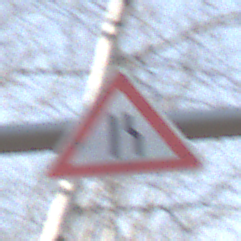
Verkehrszeichen: EinseitigVerengteFahrbahnRechts
Umgebung: Outdoor, Nature
Tageszeit: MorningAfternoon
Wetter: Clear
Licht: Natural
Jahreszeit: Winter
Kontrast: HighContrast